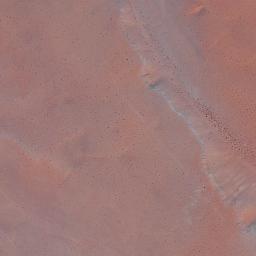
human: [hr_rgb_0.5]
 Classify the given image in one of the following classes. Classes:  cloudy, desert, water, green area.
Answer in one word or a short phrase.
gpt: desert